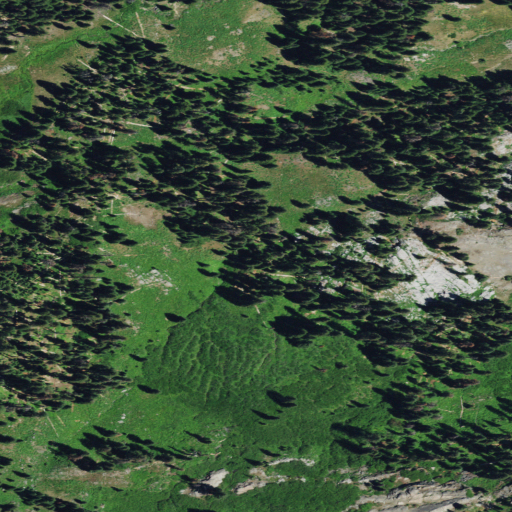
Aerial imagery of valley in California named Little Marble Valley containing evergreen forest, shrub, mixed forest, deciduous forest, open development, low intensity development, high intensity development, and medium intensity development